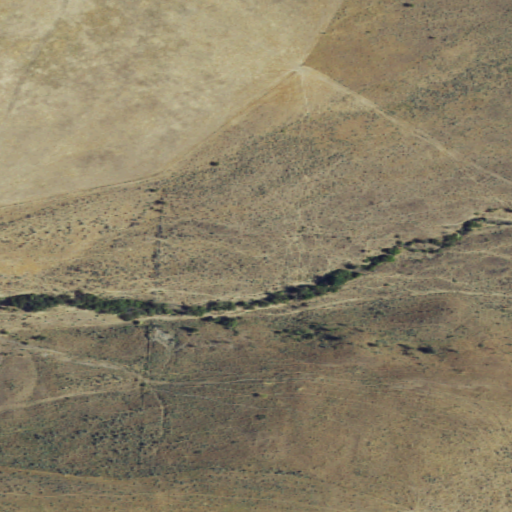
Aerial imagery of valley in Washington named Pine Canyon containing grassland, shrub, pasture, and evergreen forest